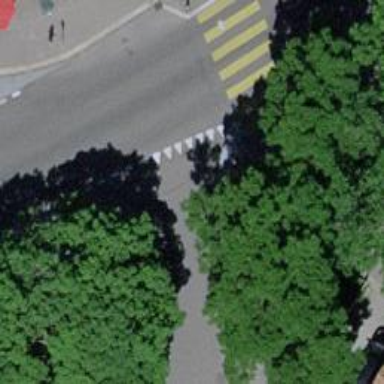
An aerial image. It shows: Kerb serving as barrier.